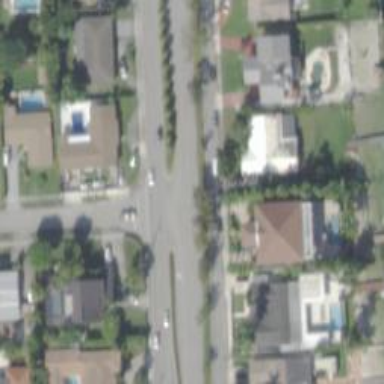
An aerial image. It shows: Asphalt footway with uncontrolled crossing. The crossing has lines markings.